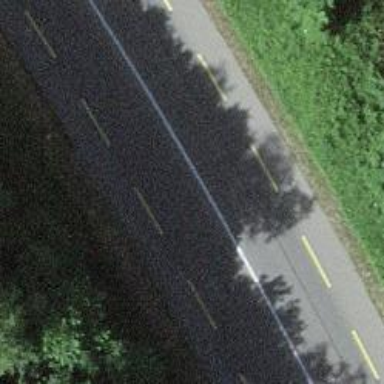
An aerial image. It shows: Secondary road with asphalt surface and designated cycle lane.